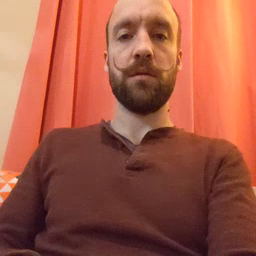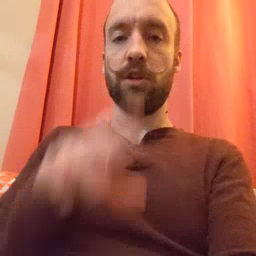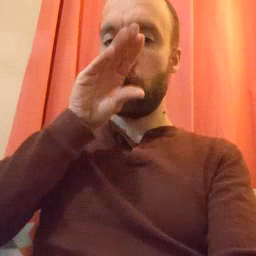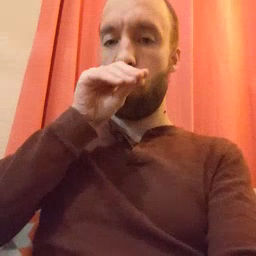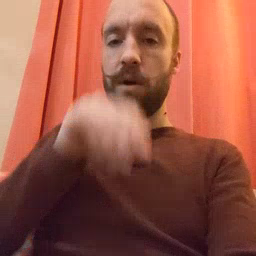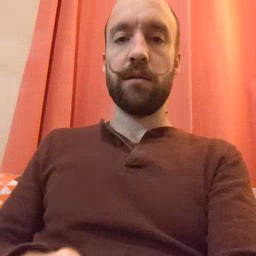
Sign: goose